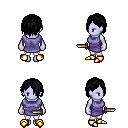
a pixel art fantasy rpg character, female body template, dark elf, purple skin, chain tabard jacket, white pants, black bangs hairstyle, gold boots, dagger, four views (front, back, left, right), 2x2 character sprite sheet, small pixel art, hard edges, no anti-aliasing